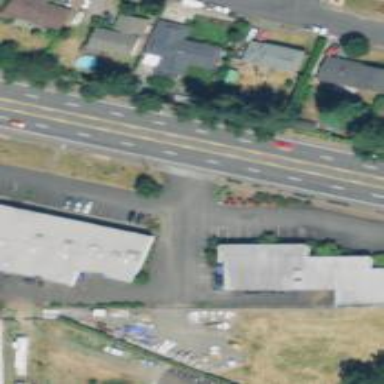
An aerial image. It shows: Secondary road with sidewalk on the left.